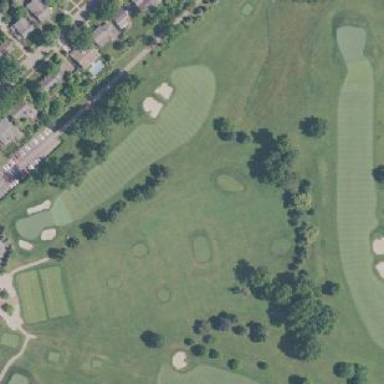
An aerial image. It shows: Grassy area designated as driving range for golf.